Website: ulta-beauty
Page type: delivery-shipping
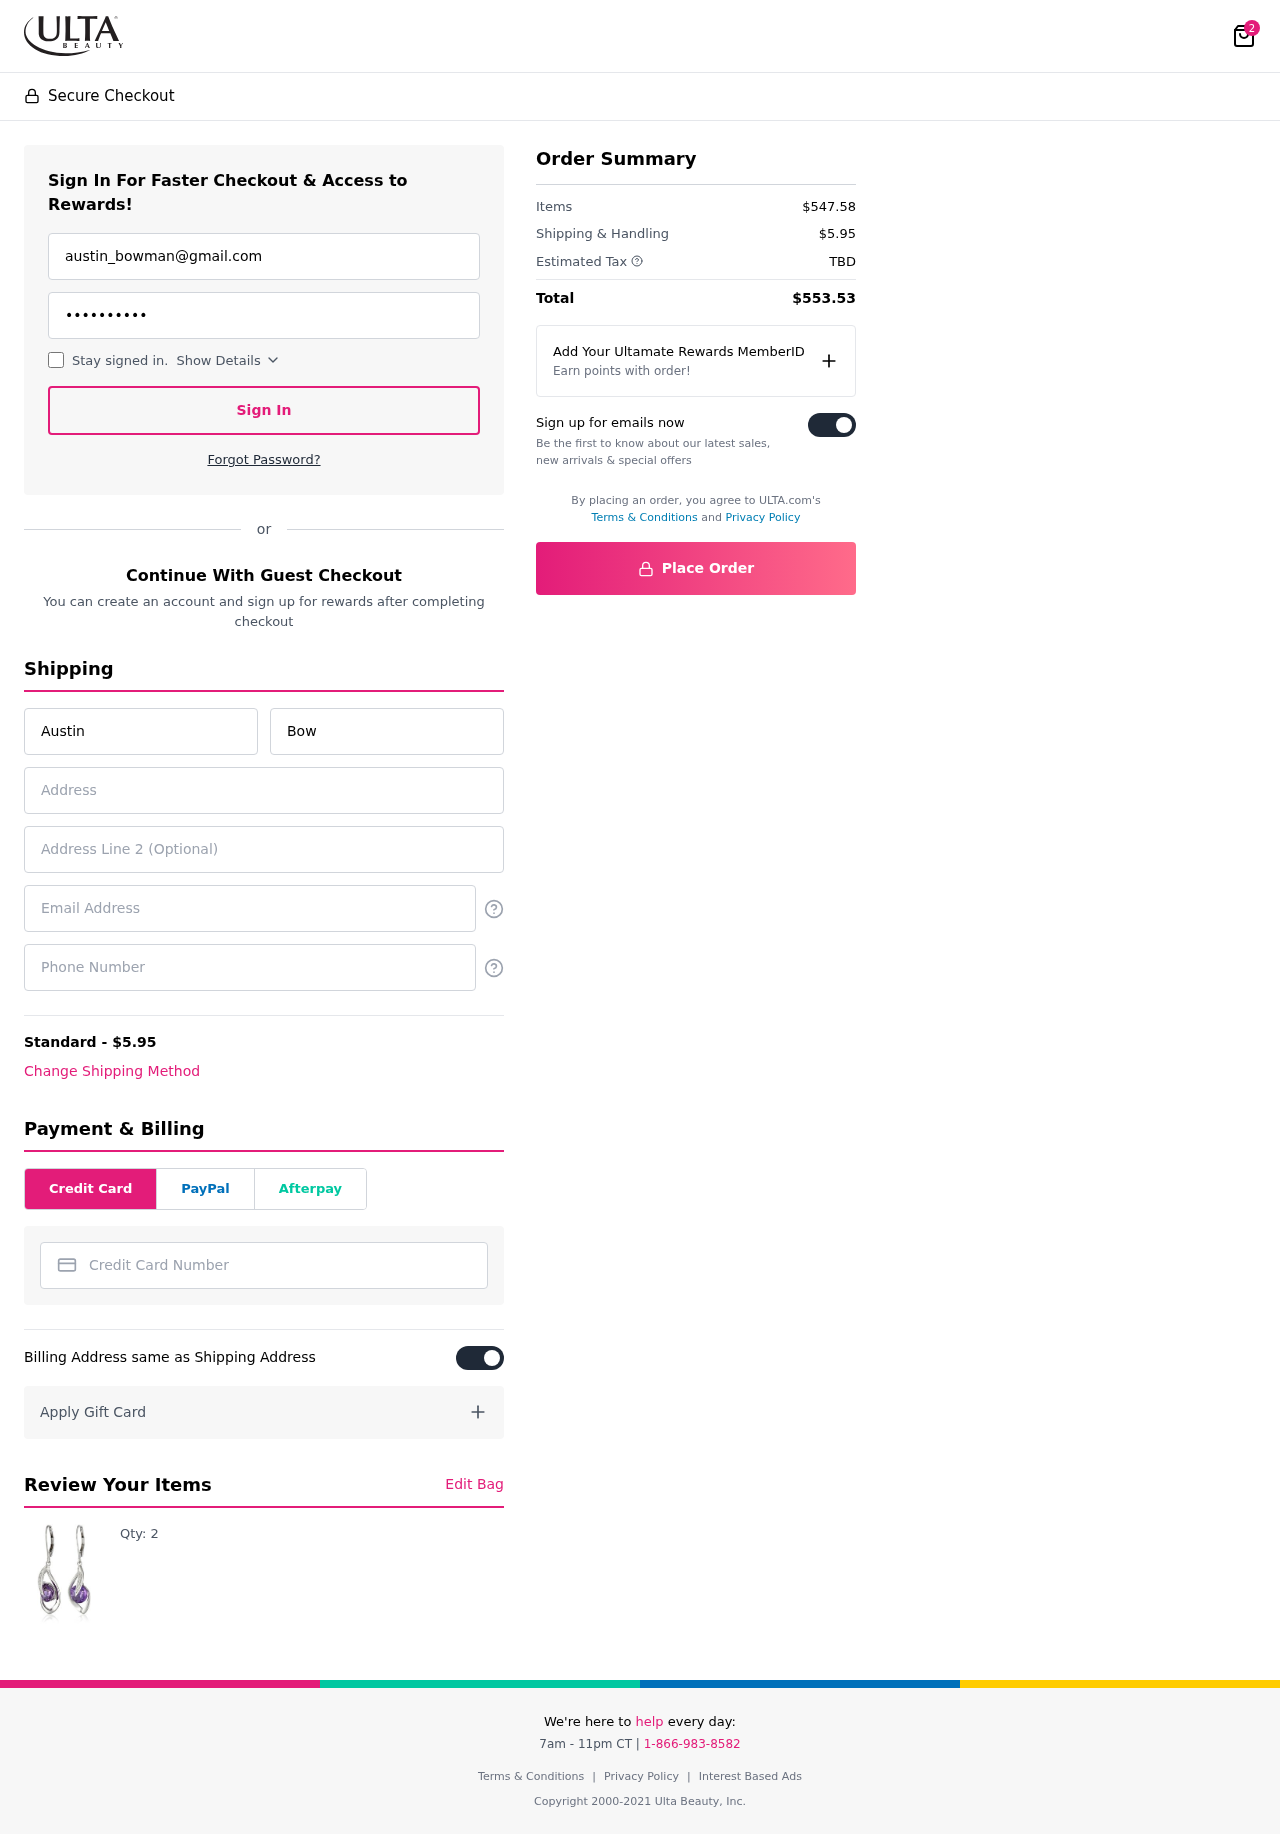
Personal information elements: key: PII_CARD_NUMBER
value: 6518 9652 3696 3043
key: PII_EMAIL
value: austin_bowman@gmail.com
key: PII_EMAIL2
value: austin_bowman@gmail.com
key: PII_FIRSTNAME
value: Austin
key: PII_LASTNAME
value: Bowman
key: PII_PHONE
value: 2364511238
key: PII_STREET
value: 0387 Kenneth Keys Suite 889
Product elements: key: PRODUCT1_QUANTITY
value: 2
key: PRODUCT1
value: Qty: 2
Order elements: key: ORDER_NUM_ITEMS
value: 2
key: ORDER_SHIPPING_COST
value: $5.95
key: ORDER_SUBTOTAL
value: $547.58
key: ORDER_TAX
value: TBD
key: ORDER_TOTAL
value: $553.53